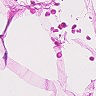
Metastatic tissue present: no